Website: slack
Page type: stored-credit-cards
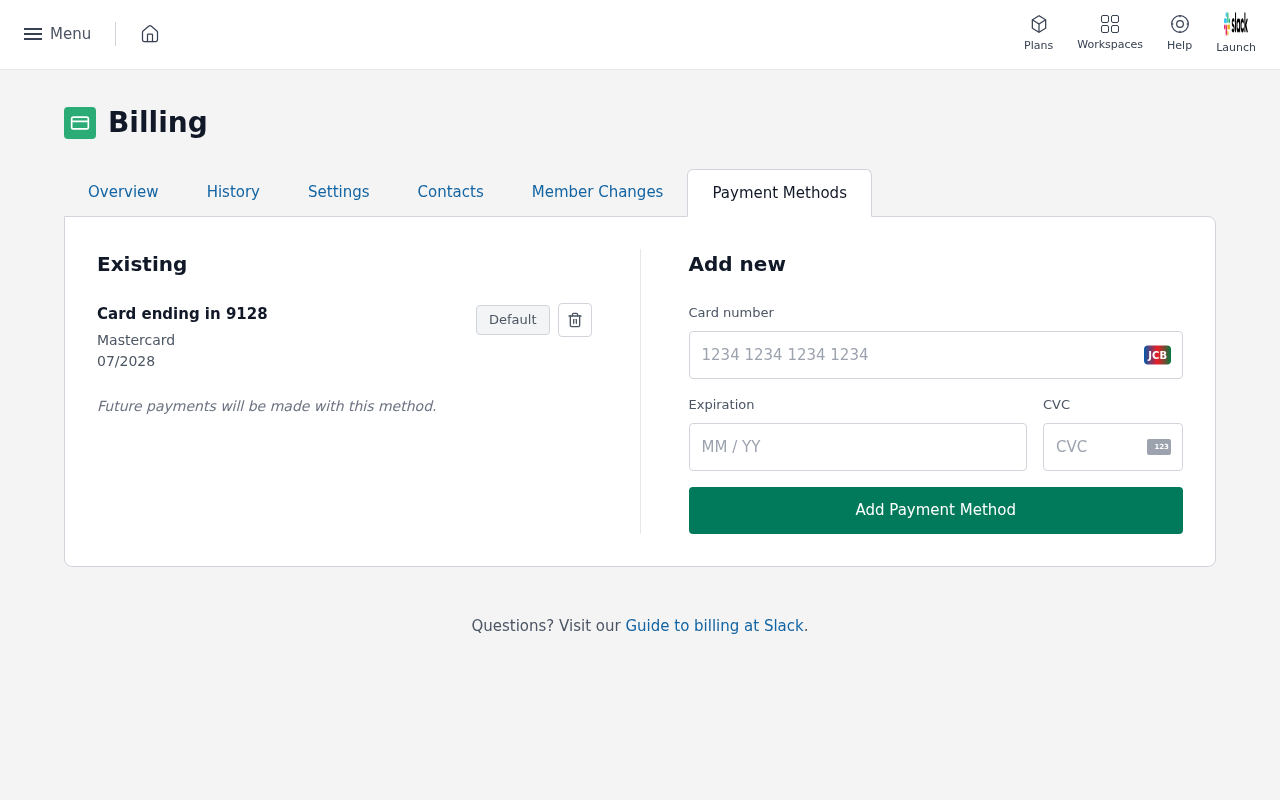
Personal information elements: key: PII_CARD_CVV
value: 309
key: PII_CARD_EXPIRY
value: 07/2028
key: PII_CARD_EXPIRY
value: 07/28
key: PII_CARD_LAST4
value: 9128
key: PII_CARD_NUMBER
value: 2245 1925 0082 9128
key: PII_CARD_TYPE
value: Mastercard